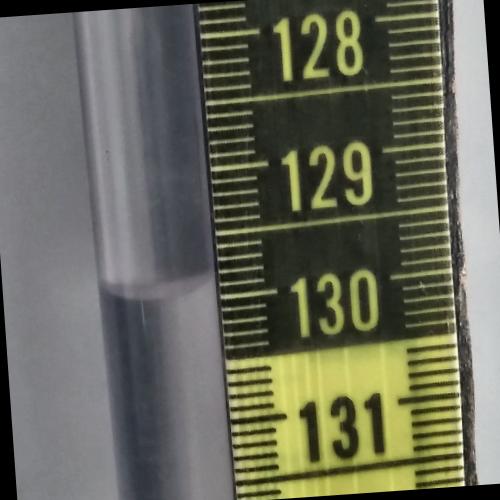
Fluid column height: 129.9 cm